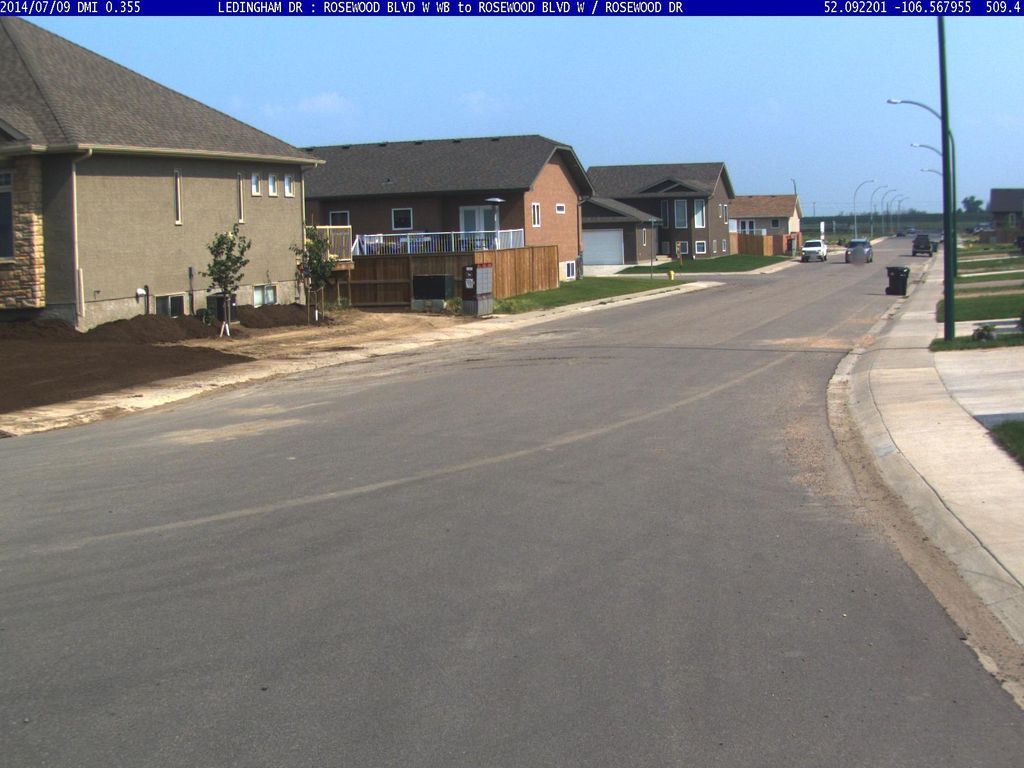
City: saskatoon